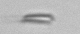
Label: fiber